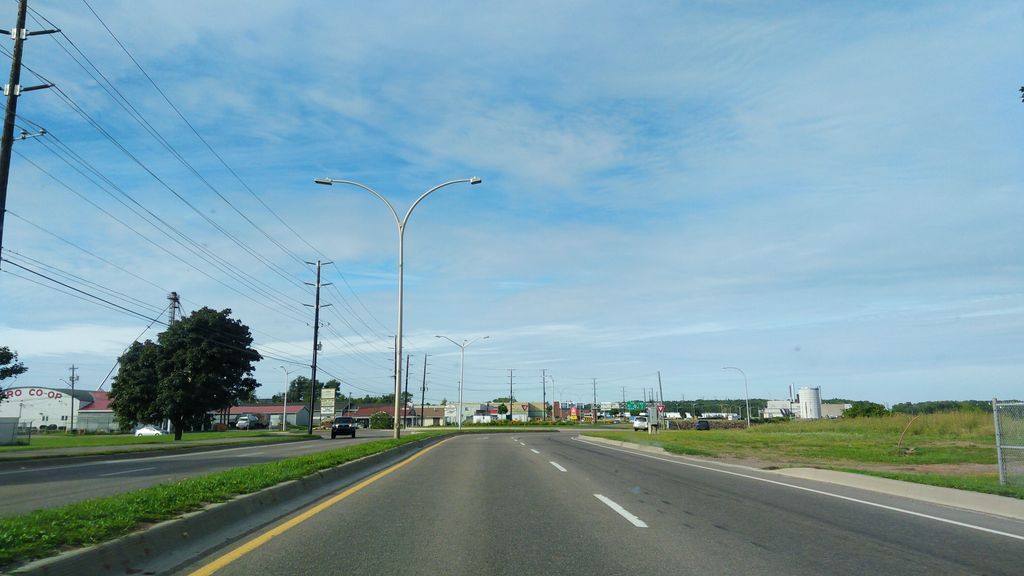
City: charlottetown